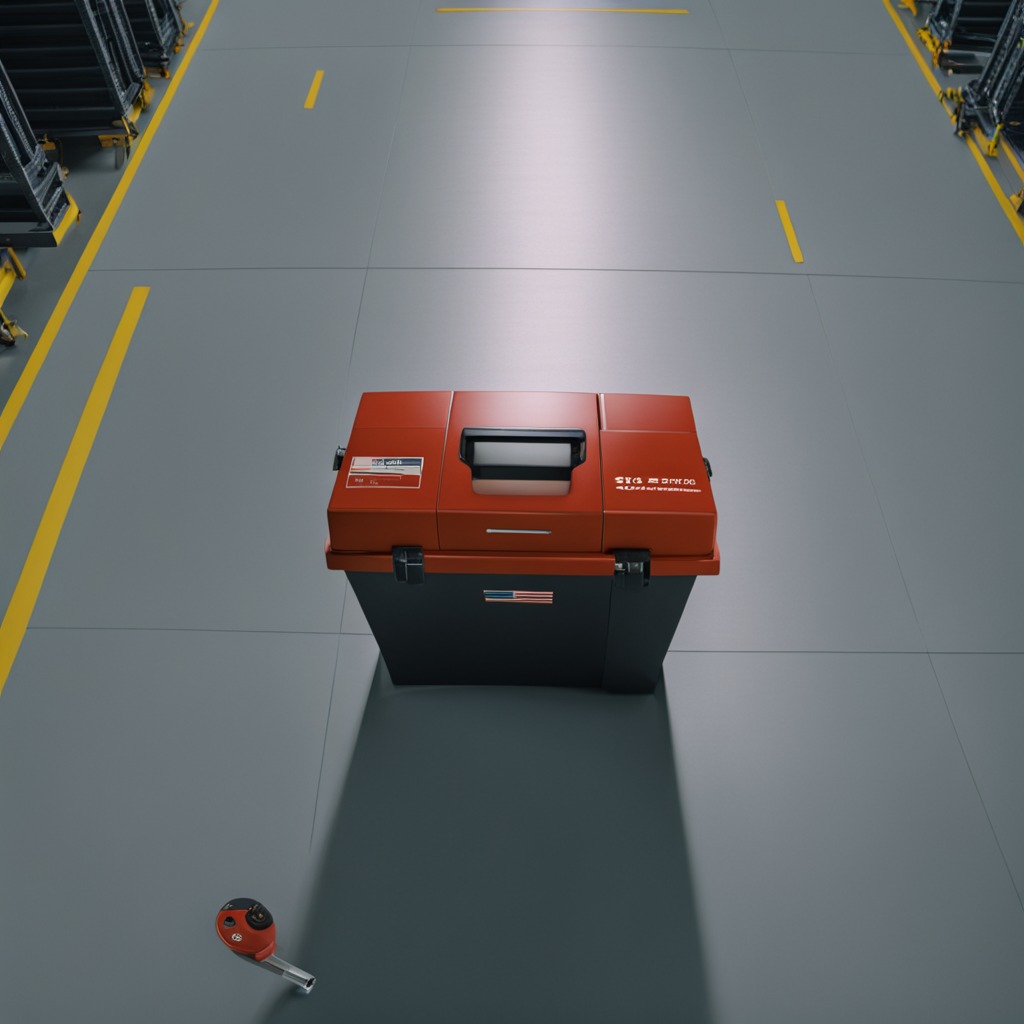
A measuring tape lies on the toolbox surface in the airplane hangar workshop.